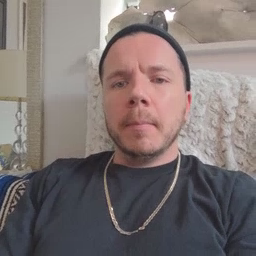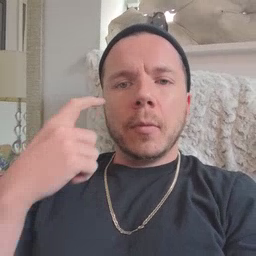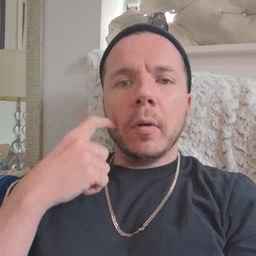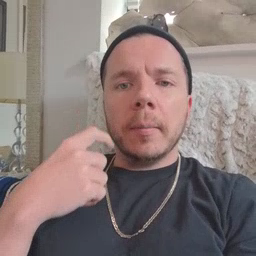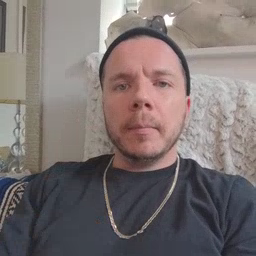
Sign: cry